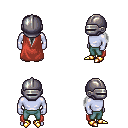
a pixel art fantasy rpg character, male body template, dark elf, purple skin, maroon cape, teal pants, gray ponytail hairstyle, metal helm, gold boots, four views (front, back, left, right), 2x2 character sprite sheet, small pixel art, hard edges, no anti-aliasing